Question: I am currently looking at diagnosing some reoccurring issues within a BizTalk environment and currently that is the issue of zombie messages. I am aware of the conditions that create these errors and whilst diagnosing the orchestration and making use of the Orchestration Debugger, I see that when a message has hit a terminate shape, it is followed by an initialisation.
The general structure of the orchestration is as follows:

The first scope is a long-running transaction and within the loop after that scope, there is a listen shape that waits for a message for 10 seconds. If a message comes in time, it enters another long-running transaction. It's like a singleton in a way? Both scopes share the same logical receive port and are correlated, only odd part is how the first scope is repeated within the loop that's inside the listen shape. (Orchestration is part of a behemoth of an application that wasn't written by myself.)
Would this initialisation after a termination (what actually causes this to happen?) cause zombies, if so is the structure of the orchestration and the transactions a cause of this? Or am I looking in the wrong place?.
Let me know if there's any extra information that can help!
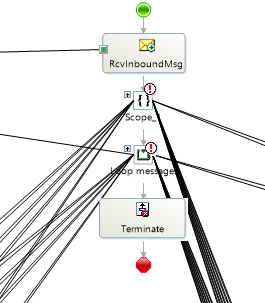
Answer: In the Orchestration debugger it will show when something start and also when it ends with slightly different icons. So what you are seeing is the end of the Orchestration.
No, that will not cause zombies. Zombies occur after it ends the logical receive location that listens for something (and it is tearing down the instance subscription) and another message arrives that matched that subscription before the Orchestration has fully ended.